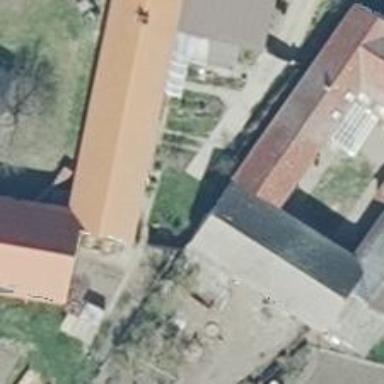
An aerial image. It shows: Rural barn.